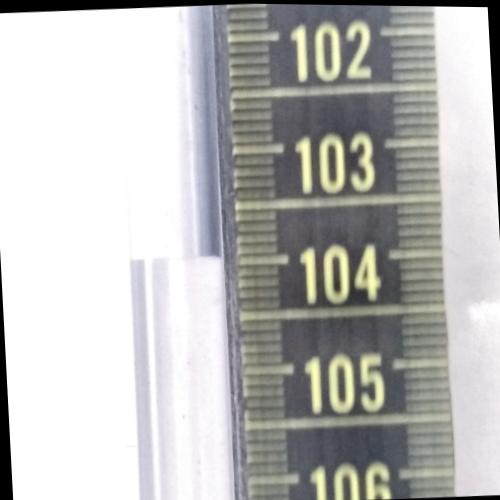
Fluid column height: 104.0 cm